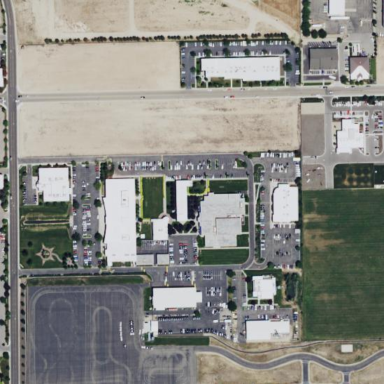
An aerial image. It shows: Police facility.